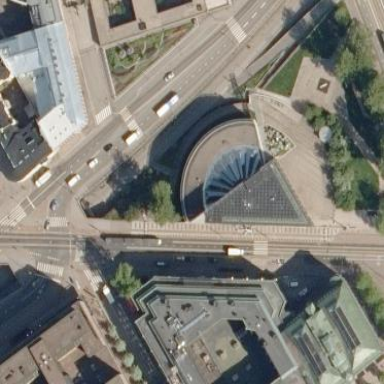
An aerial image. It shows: Civic building with flat roof. The landuse is civil.